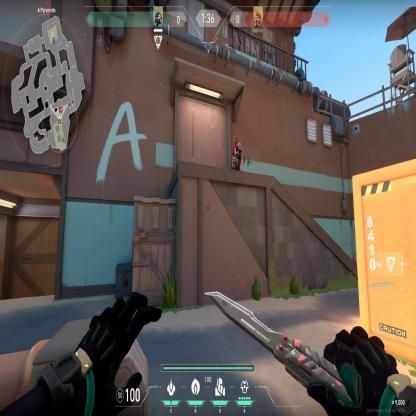
Label: enemy